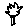
Label: tree